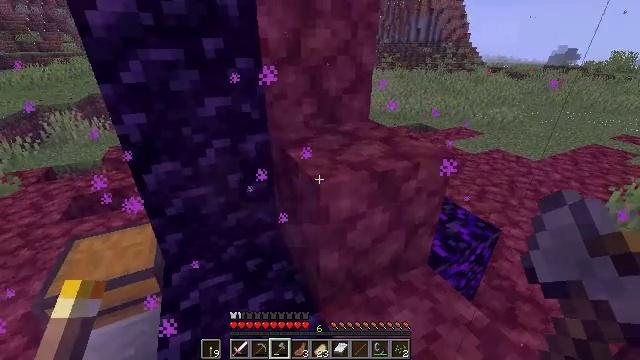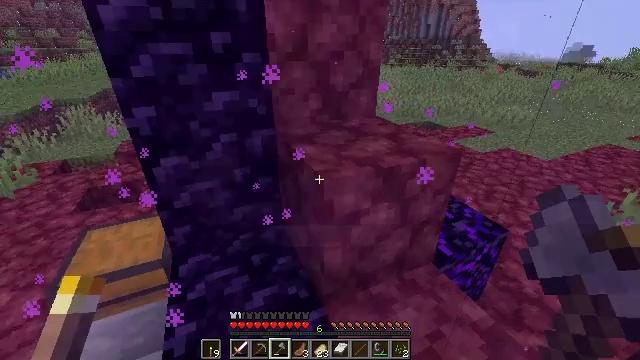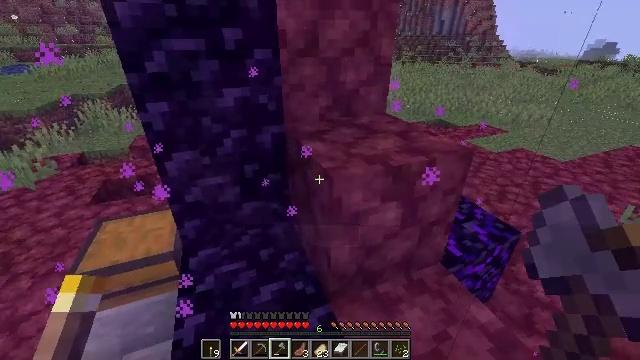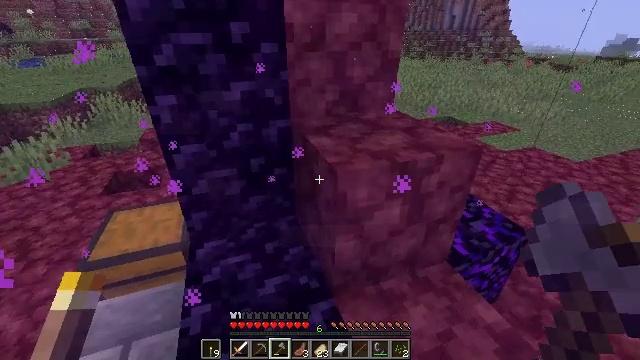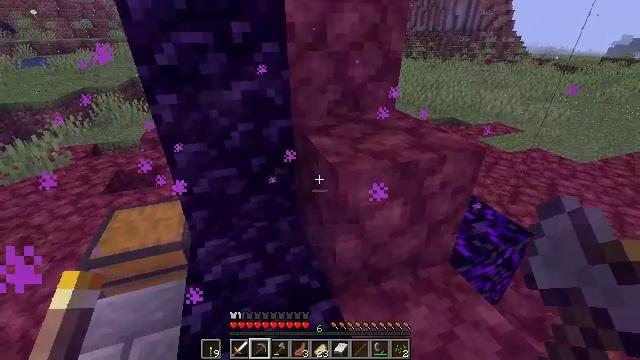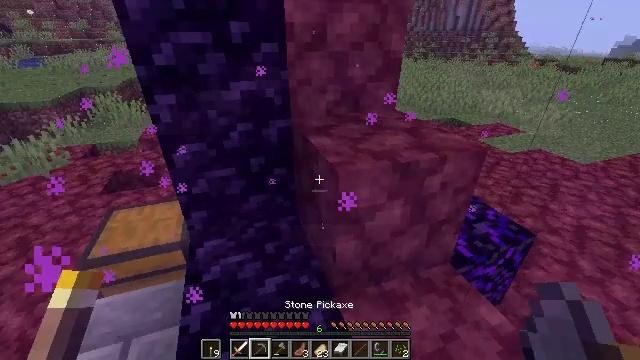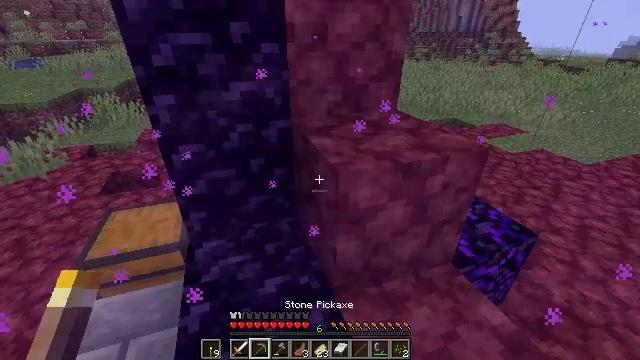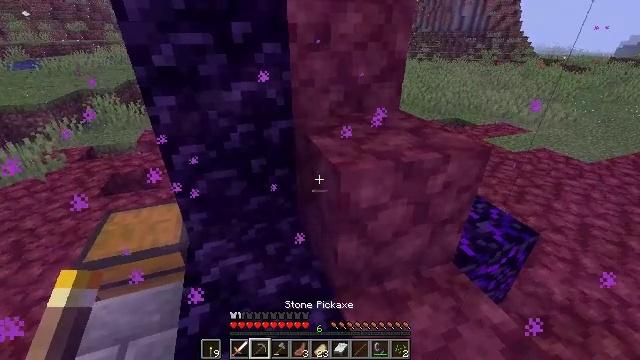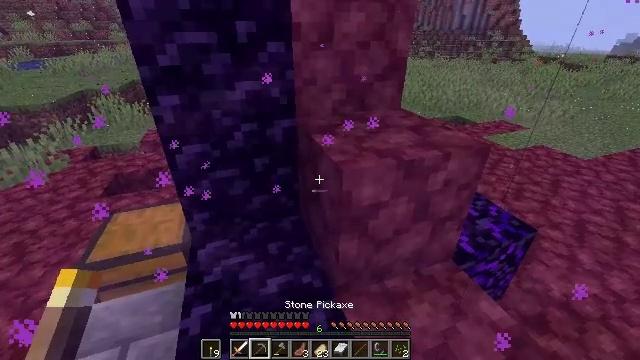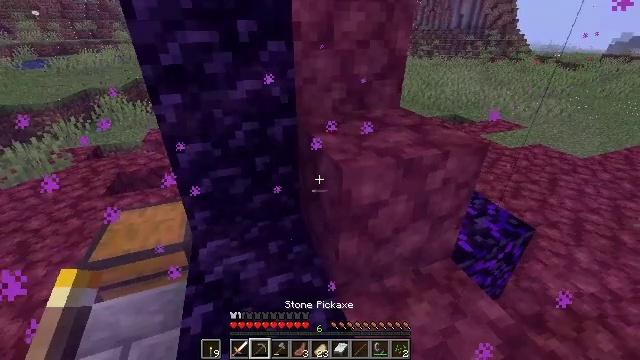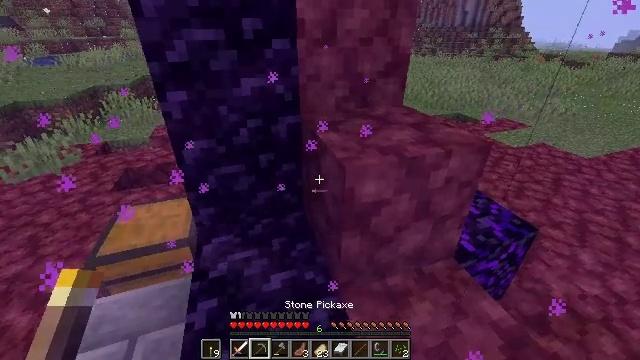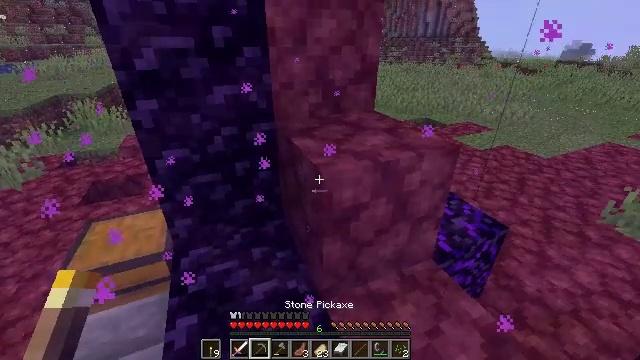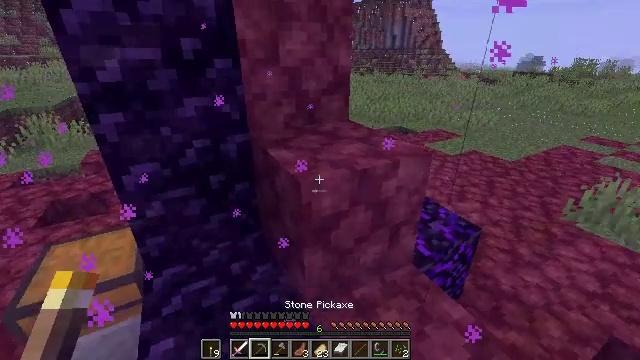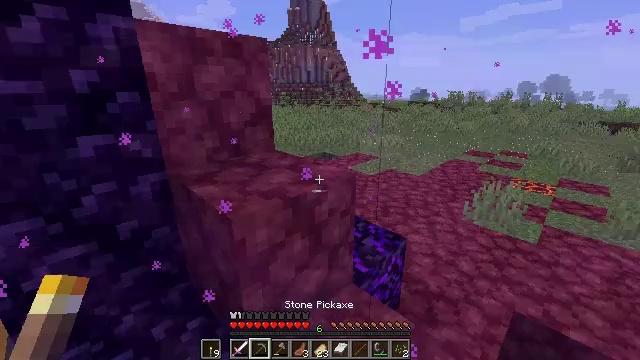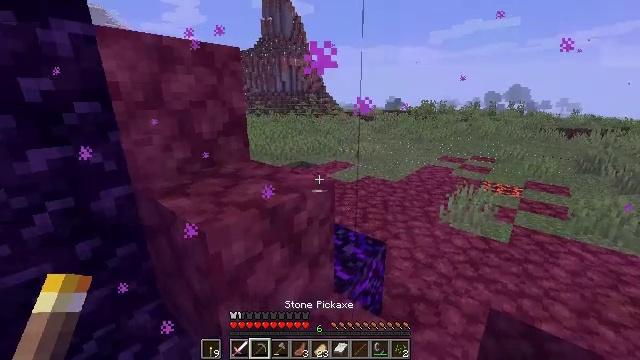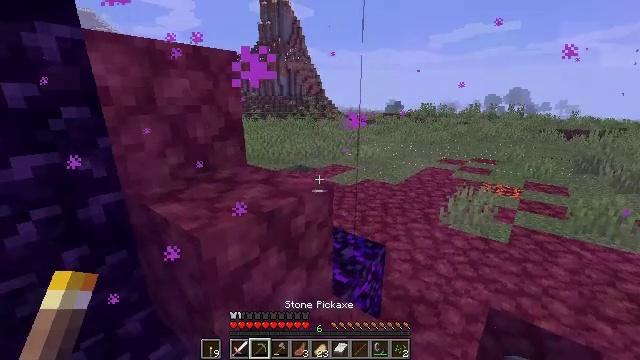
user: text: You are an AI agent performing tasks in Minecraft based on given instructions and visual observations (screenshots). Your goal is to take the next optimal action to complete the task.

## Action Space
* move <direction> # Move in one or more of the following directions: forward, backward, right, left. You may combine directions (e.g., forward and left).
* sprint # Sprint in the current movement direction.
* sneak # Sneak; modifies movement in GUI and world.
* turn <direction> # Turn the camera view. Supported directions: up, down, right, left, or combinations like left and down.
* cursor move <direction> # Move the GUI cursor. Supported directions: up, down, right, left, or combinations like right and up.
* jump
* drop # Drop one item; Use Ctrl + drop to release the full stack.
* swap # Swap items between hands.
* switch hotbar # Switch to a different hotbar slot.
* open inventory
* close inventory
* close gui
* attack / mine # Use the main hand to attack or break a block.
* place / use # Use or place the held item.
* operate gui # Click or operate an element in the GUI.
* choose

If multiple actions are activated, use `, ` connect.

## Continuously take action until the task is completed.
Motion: motion action
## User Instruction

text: Gather netherrack as a building material.
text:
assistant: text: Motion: turn left
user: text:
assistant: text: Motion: turn left
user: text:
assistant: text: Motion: turn left
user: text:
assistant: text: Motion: switch to hotbar 2
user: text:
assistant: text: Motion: switch to hotbar 2
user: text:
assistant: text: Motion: switch to hotbar 2
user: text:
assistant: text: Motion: no_op
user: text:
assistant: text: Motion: no_op
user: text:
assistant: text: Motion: no_op
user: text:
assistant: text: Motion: no_op
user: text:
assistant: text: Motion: turn right and up
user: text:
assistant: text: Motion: turn right and up
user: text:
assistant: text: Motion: turn right and up
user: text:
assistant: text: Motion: turn right and up
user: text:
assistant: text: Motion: no_op
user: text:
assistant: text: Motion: no_op
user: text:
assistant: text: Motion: no_op
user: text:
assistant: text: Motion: no_op
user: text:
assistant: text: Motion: turn up
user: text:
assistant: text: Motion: turn up
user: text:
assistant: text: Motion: no_op
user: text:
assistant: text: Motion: no_op
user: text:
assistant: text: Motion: turn up
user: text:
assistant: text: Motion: no_op
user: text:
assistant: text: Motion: no_op
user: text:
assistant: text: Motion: turn right and up
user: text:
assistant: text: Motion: turn right and up
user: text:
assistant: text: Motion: turn right and up
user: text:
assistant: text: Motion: turn right
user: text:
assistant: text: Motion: no_op